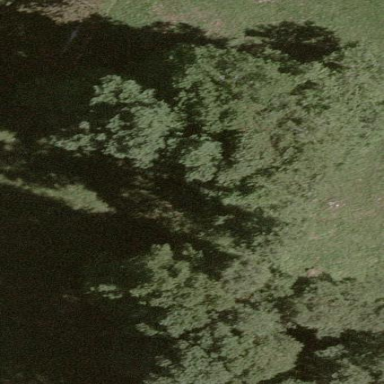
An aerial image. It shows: Forest area.